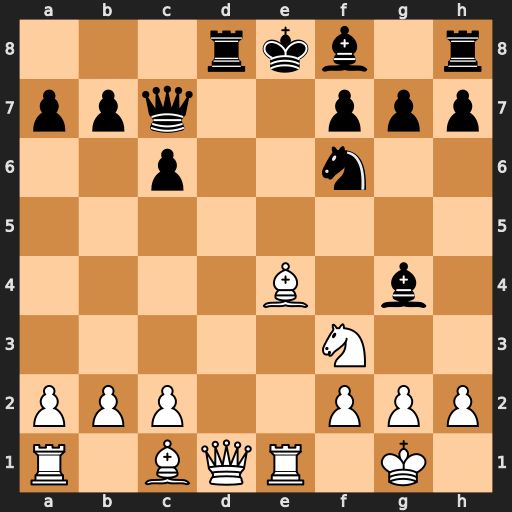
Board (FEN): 3rkb1r/ppq2ppp/2p2n2/8/4B1b1/5N2/PPP2PPP/R1BQR1K1
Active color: w
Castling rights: k
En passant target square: -
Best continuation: Bxc6#